Question:
Above is the screenshot of the scrollbox that I'm trying to create but it won't show the scroll on the side. You can see that the contents are overflowing out of the scrollbox but it still won't show or do the scroll. Can anyone please figure out the issue and tell me what I'm doing wrong? I'm stuck at this.
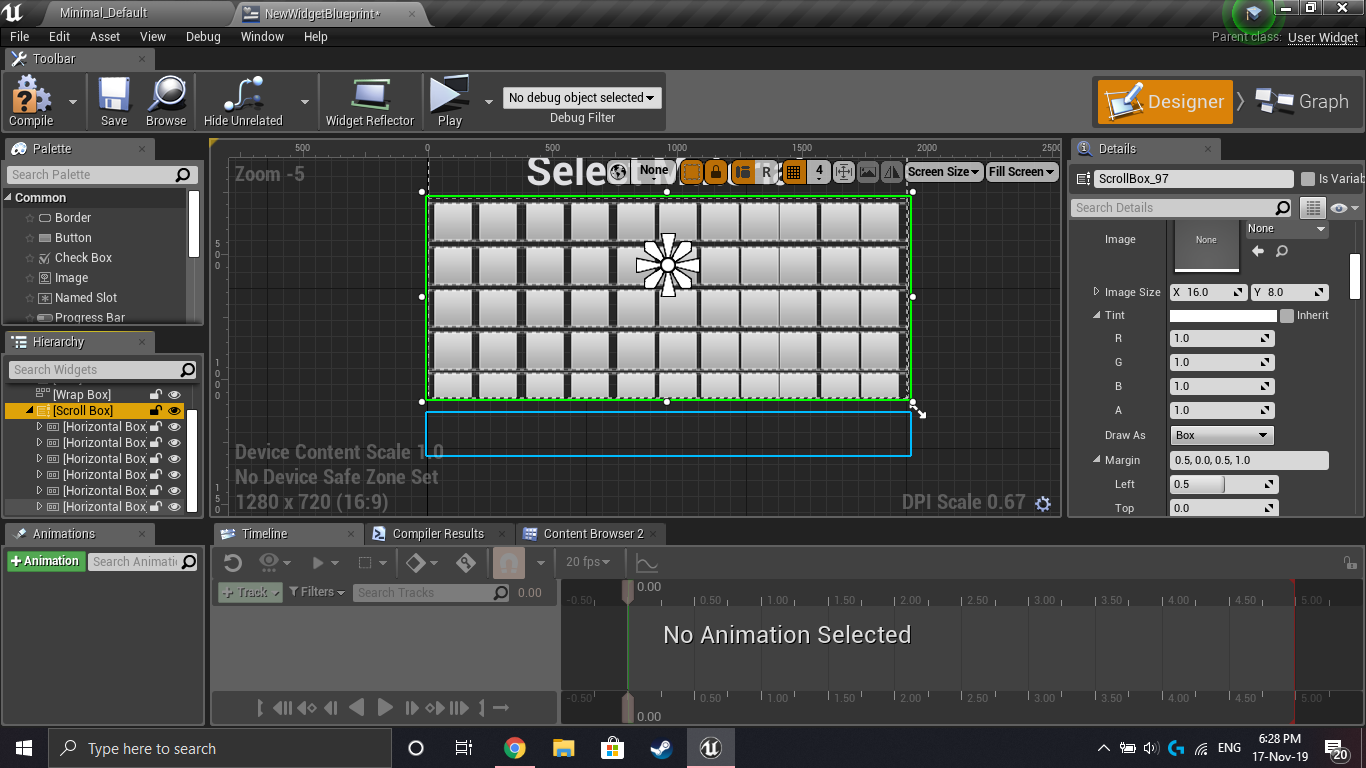
Answer: I guess I have found the solution on my own. It seems like I have been adding and resizing my buttons the wrong way. I was adjusting the "scale" whereas you should be adjusting the image size.